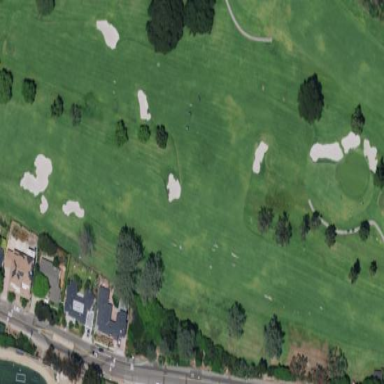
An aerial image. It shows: Golf fairway surrounded by grass.